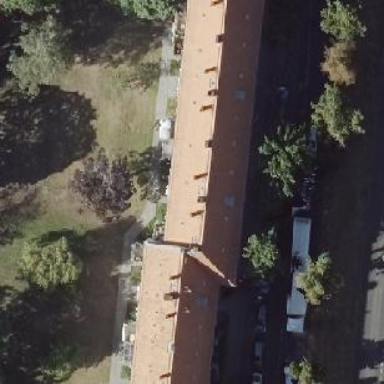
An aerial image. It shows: Gabled roof apartments building.